Question: Can anyone tel me whats wrong with this SQL statement please?
'''
const string updateStatement = " IF NOT EXISTS(SELECT * FROM BankAccount WHERE ac_no = @ACNumber AND deleted IS NULL) " +
" UPDATE BankAccount SET BankAccount.deleted = NULL WHERE ac_no = @ACNumber";
'''
Here I'm trying to recover a deleted bank account record (a logically deleted one). Even the 'IF NOT EXISTS()' part doesn't return any records 'UPDATE' is not happened!
'''
BankAccount [ac_no(pk), emp_id, ac_name, bank_name, emp_name, status, deleted]
'''
Before recovering a bank account the system should check whether there are any other bank account entered for that employee. If there is another bank account for the same employee the recovery should not happened as at any given time an employee should have only one bank account.

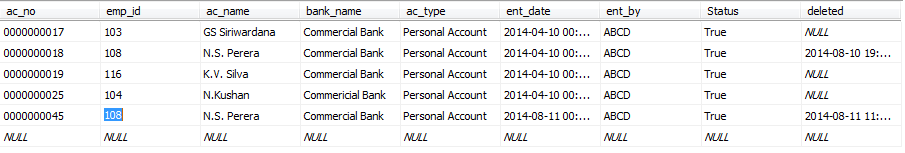
Answer: From what I understand, you want to check that the employee holding the account doesn't have any other open accounts.
Below, BA1 contains just the account we might undelete. BA2 contains all the employee's open accounts. If the employee has no open accounts, the select won't return anything.
'''
IF NOT EXISTS (SELECT * FROM BankAccount BA1 INNER JOIN BankAccount BA2 ON BA1.ac_no = @ACNumber AND BA1.emp_id = BA2.emp_id AND BA2.deleted IS NULL)
UPDATE BankAccount SET Deleted = NULL WHERE ac_no = @ACNumber
'''
In your original statement, you're only checking that single account row, and you're not looking at other accounts the employee may have or may have had. If you know the employee ID as well as the account number when running the statement, you could simplify it to:
'''
IF NOT EXISTS (SELECT * FROM BankAccount WHERE emp_id = @EmployeeId AND Deleted IS NULL)
UPDATE BankAccount SET Deleted = NULL WHERE ac_no = @ACNumber
'''
I don't know why it doesn't work for you. It works for me. Here's an example:
'''
DECLARE @BankAccount TABLE ([ac_no] int
,[emp_id] int
,[name] varchar(50)
,deleted datetime
)
INSERT @BankAccount VALUES (17, 103, 'GS Siri', NULL)
, (18, 108, 'N.S Per', '2014-08-10')
, (19, 116, 'K.V Sil', NULL)
, (25, 104, 'N.Kusha', NULL)
, (45, 108, 'N.S Per', '2014-08-11')
SELECT * FROM @BankAccount
DECLARE @ACNumber int
SET @ACNumber = 45
IF NOT EXISTS (SELECT * FROM @BankAccount BA1 INNER JOIN @BankAccount BA2 ON BA1.ac_no = @ACNumber AND BA1.emp_id = BA2.emp_id AND BA2.deleted IS NULL)
UPDATE @BankAccount SET Deleted = NULL WHERE ac_no = @ACNumber
SELECT * FROM @BankAccount
'''
The first select shows the following:
'''
ac_no emp_id name deleted
17 103 GS Siri NULL
18 108 N.S Per 2014-08-10 00:00:00.000
19 116 K.V Sil NULL
25 104 N.Kusha NULL
45 108 N.S Per 2014-08-11 00:00:00.000
'''
The second:
'''
ac_no emp_id name deleted
17 103 GS Siri NULL
18 108 N.S Per 2014-08-10 00:00:00.000
19 116 K.V Sil NULL
25 104 N.Kusha NULL
45 108 N.S Per NULL
'''
If you can provide an example like I have above where it doesn't work, I can look into it further.